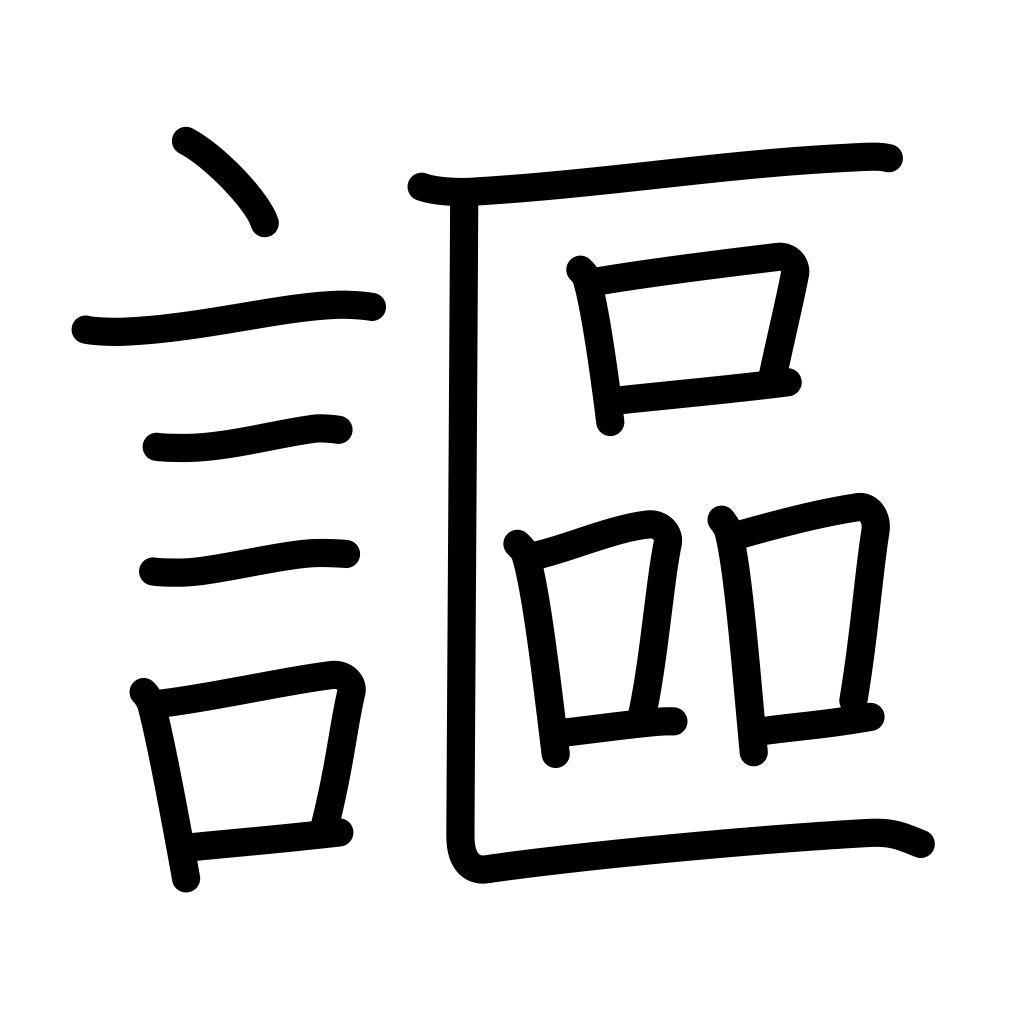
Meaning: extol, declare, express